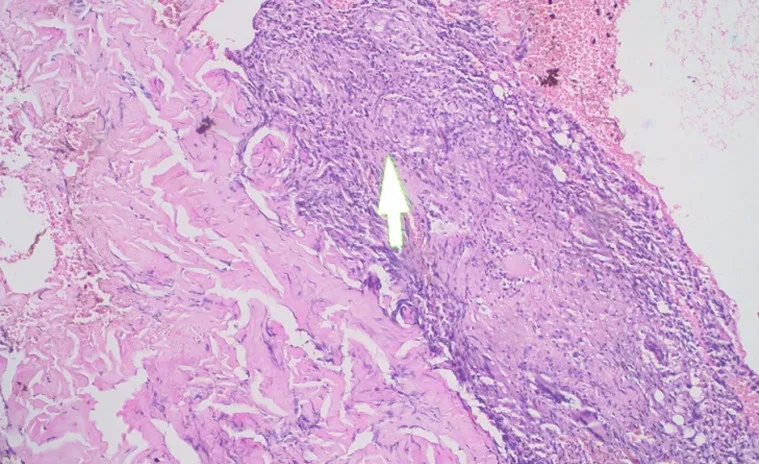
epithelioid granulomatous inflammation surrounding the caseous necrosis (arrow) along with several Langerhans cells in the dermis and many lymphocytic infiltrates.
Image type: pathology (h&e)